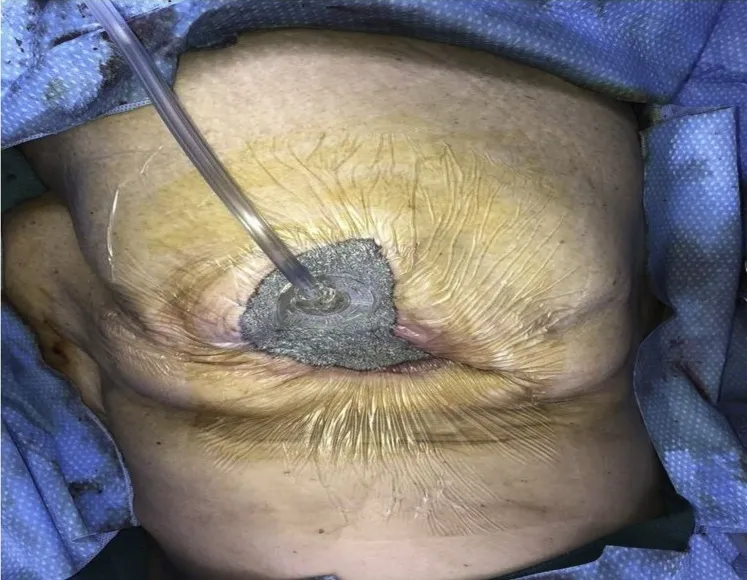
Wound VAC applied to wound defect after drainage and debridement to prepare the wound for second look and closure.
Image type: medical_photograph (other_medical_photograph)